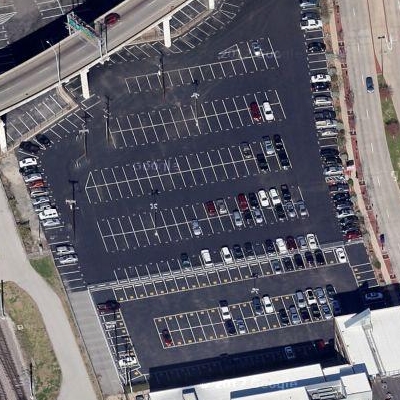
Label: gParking